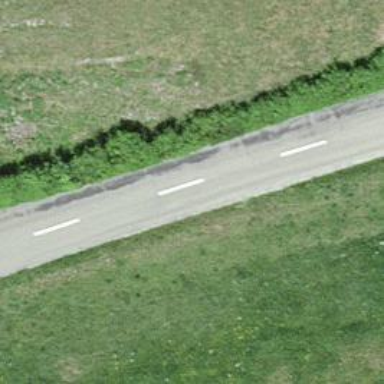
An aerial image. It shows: Paved secondary road.